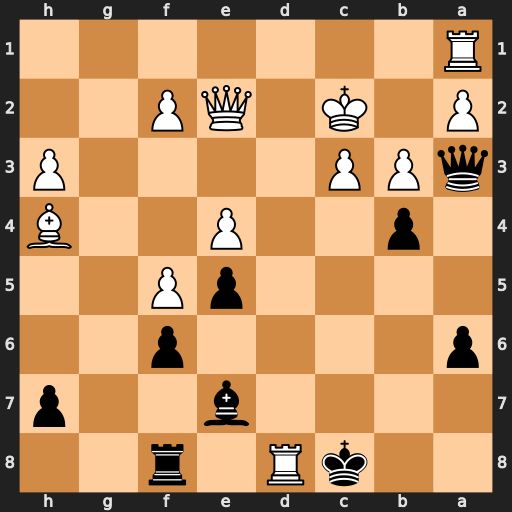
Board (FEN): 2kR1r2/4b2p/p4p2/4pP2/1p2P2B/qPP4P/P1K1QP2/R7
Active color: b
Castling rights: -
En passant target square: -
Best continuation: Rxd8 c4 Bc5 Bxf6 Bd4